Chest X-ray:
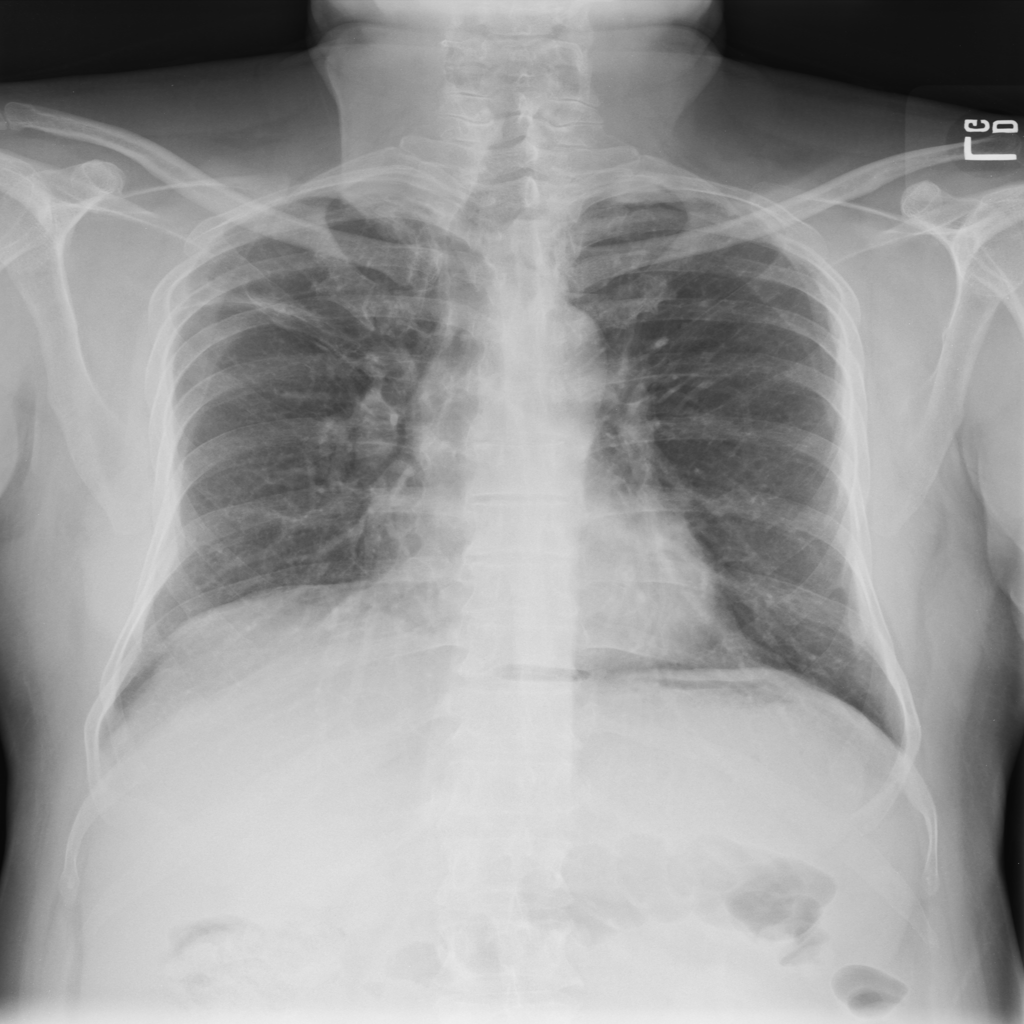
Findings: Fibrosis, Pleural Thickening
No abnormal finding: no